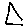
Label: triangle